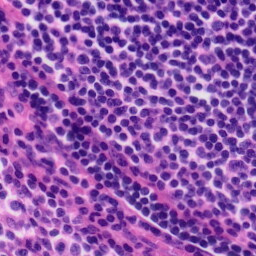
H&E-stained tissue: Tonsil